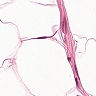
Metastatic tissue present: no